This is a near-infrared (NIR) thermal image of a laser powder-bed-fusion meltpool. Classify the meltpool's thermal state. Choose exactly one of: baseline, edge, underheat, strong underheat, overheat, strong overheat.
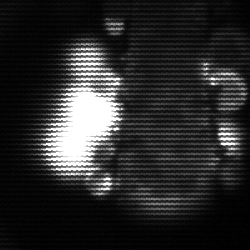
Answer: strong underheat